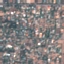
Land use / land cover class: Residential